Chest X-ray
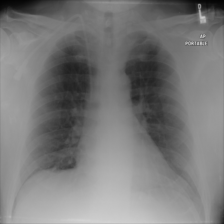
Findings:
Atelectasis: negative
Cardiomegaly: negative
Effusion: negative
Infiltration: negative
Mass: negative
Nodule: negative
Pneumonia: negative
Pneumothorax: negative
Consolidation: negative
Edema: negative
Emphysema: negative
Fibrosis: negative
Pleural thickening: negative
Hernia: negative